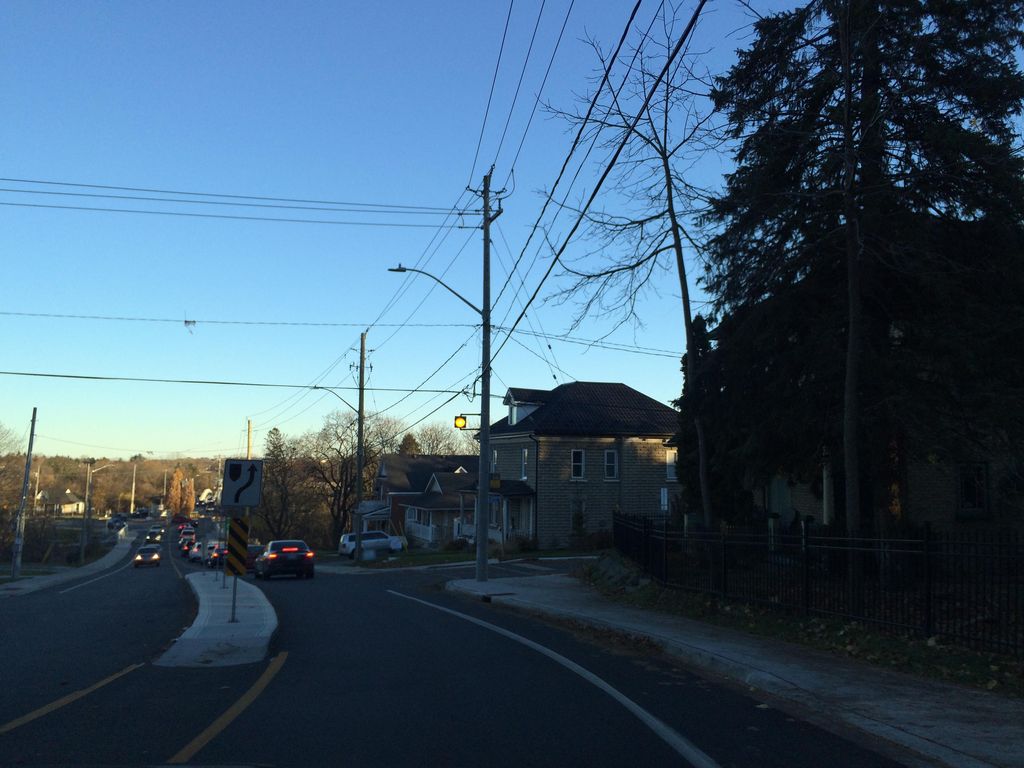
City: kitchener-waterloo